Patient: sex M, age 24
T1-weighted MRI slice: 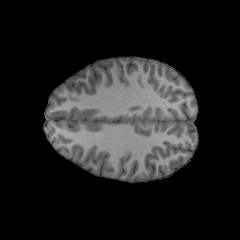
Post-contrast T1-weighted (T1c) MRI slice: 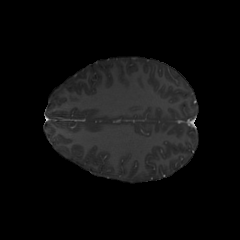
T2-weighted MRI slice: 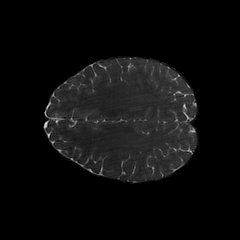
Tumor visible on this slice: no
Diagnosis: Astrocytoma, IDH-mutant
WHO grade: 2